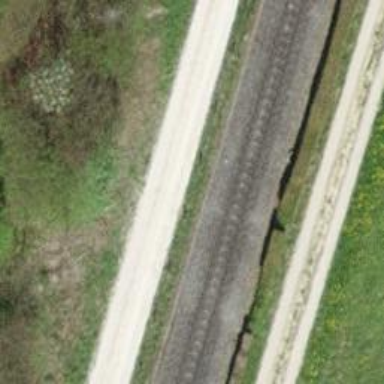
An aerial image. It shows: Railway signal.